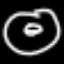
Label: donut